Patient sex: F
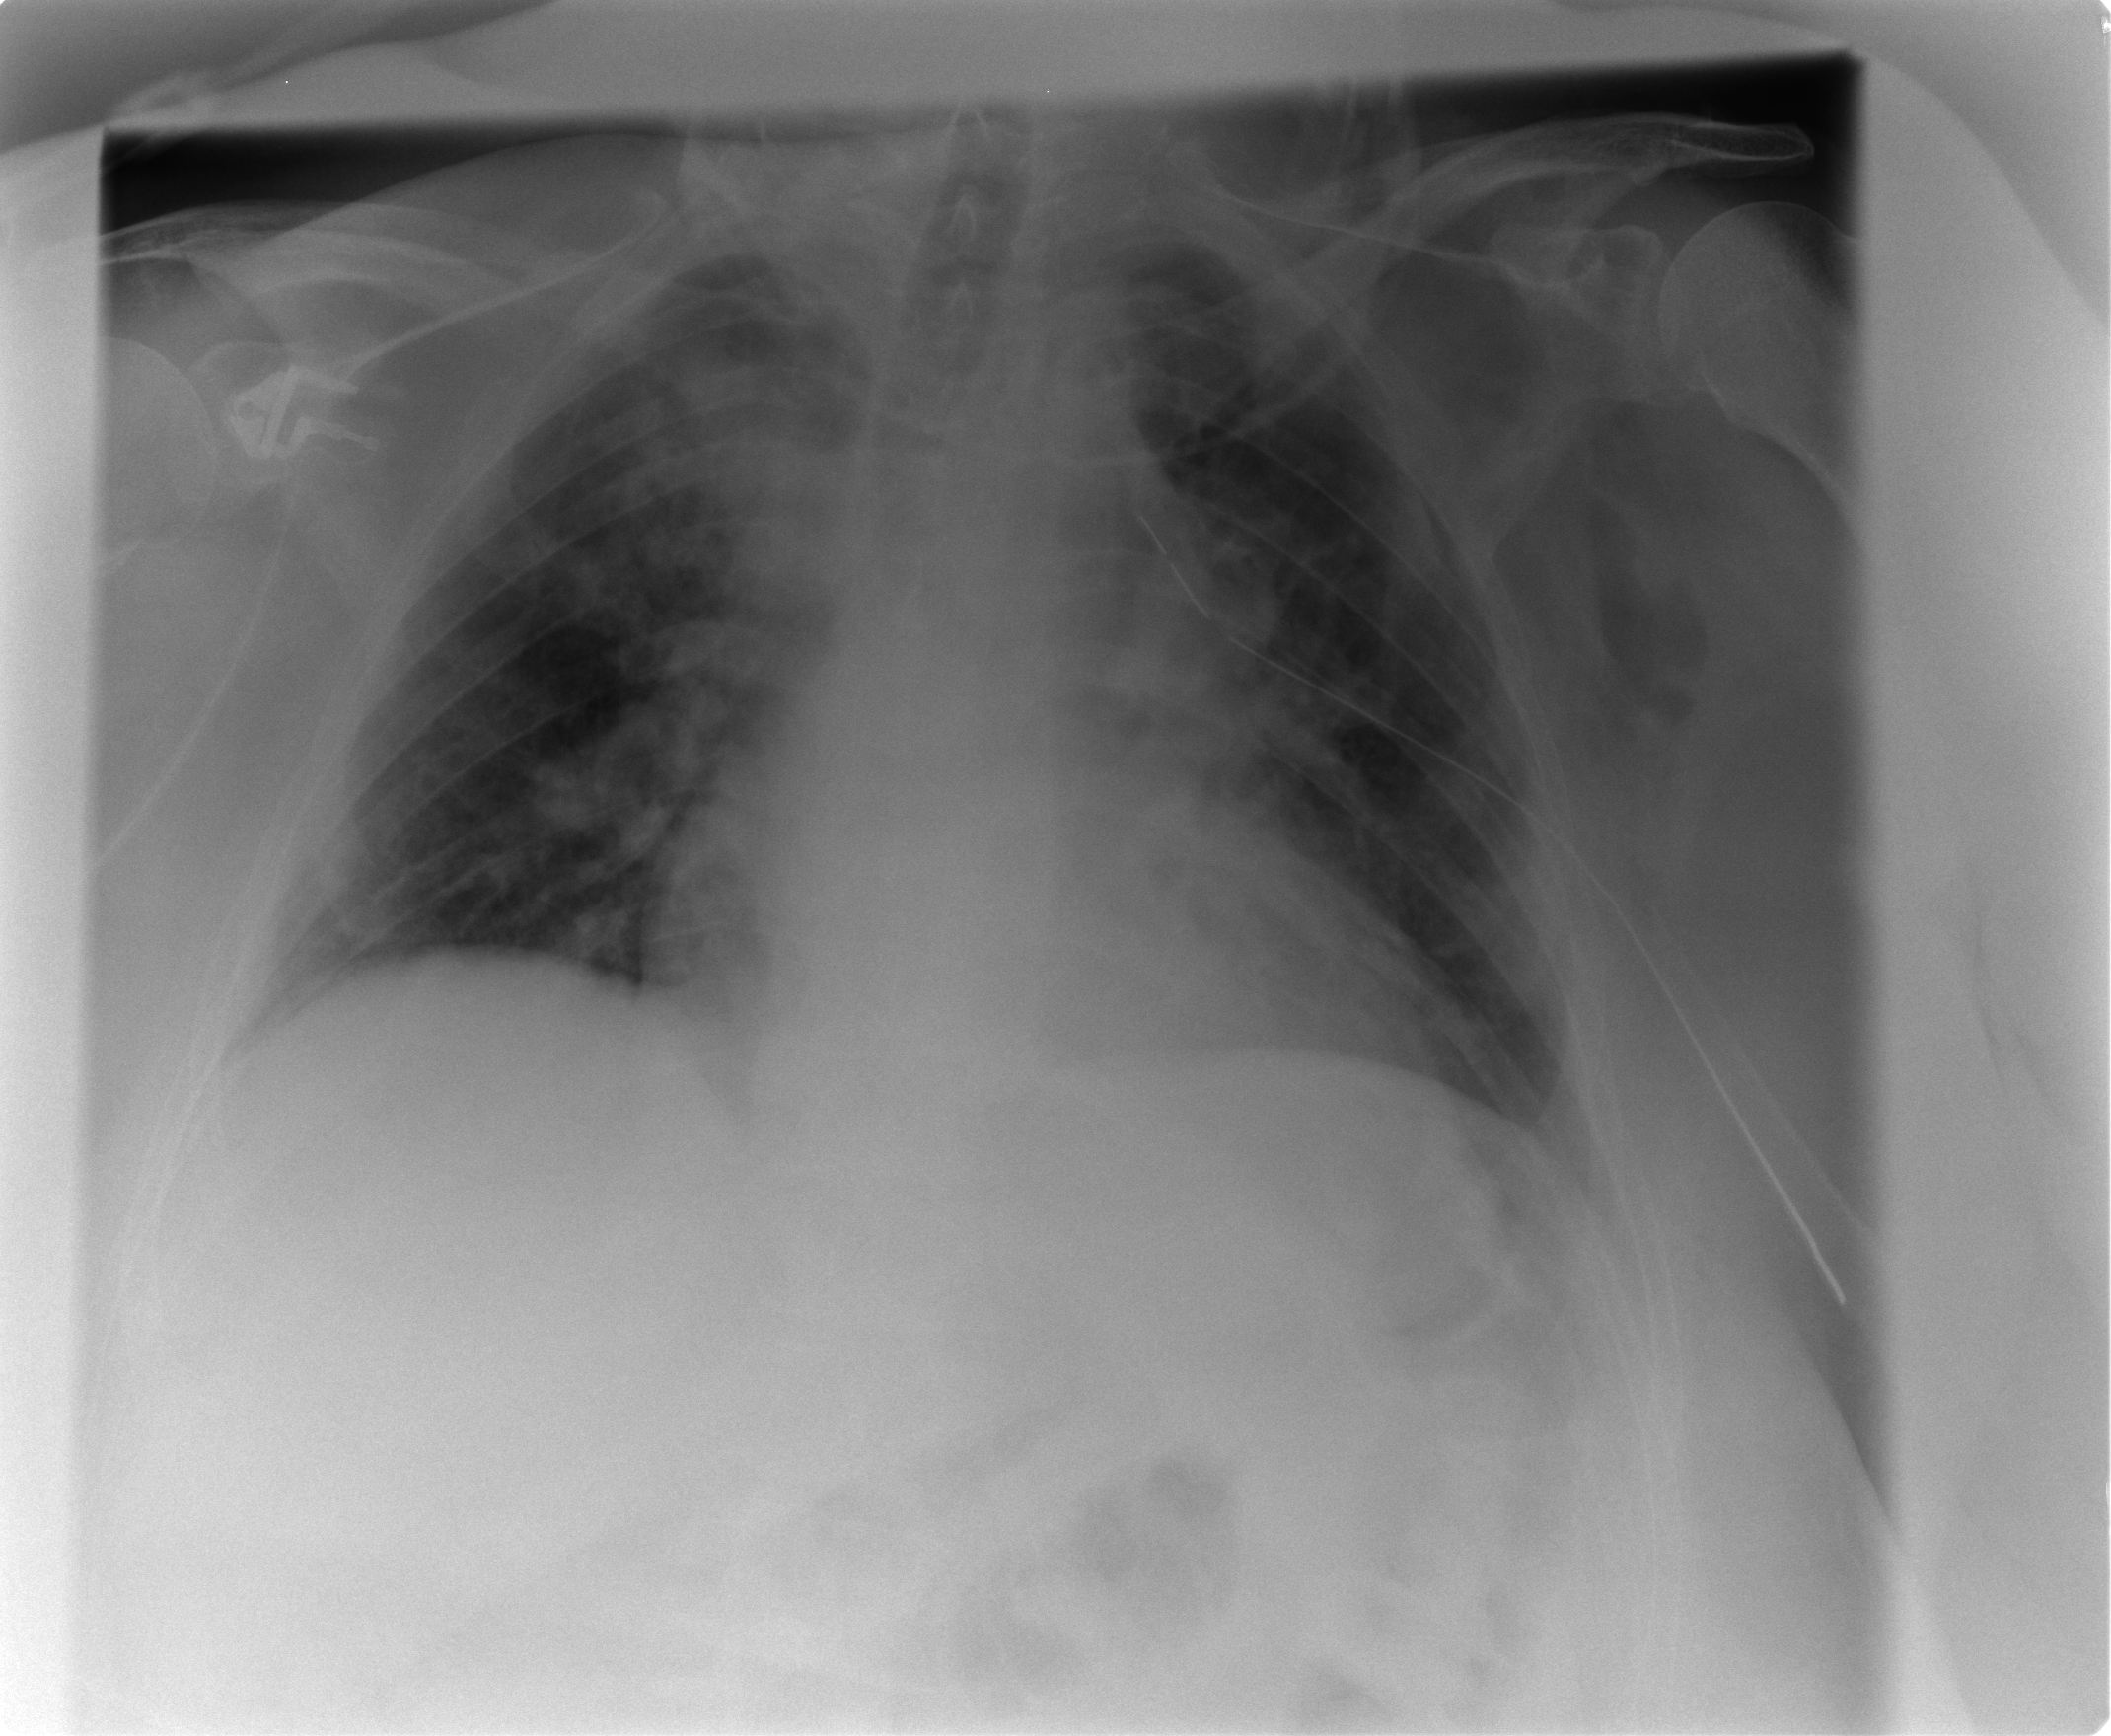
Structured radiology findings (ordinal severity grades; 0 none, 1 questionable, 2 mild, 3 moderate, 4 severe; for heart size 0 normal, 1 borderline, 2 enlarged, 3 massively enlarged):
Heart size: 1
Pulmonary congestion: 2
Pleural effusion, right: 1
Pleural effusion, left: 1
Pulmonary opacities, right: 2
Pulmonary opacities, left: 0
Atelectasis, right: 3
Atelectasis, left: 2